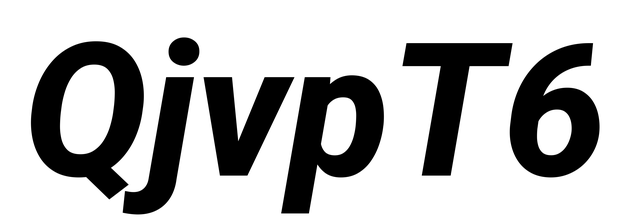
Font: Roboto-Italic_ExtraBold_Italic